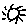
Label: sun